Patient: sex F, age 59
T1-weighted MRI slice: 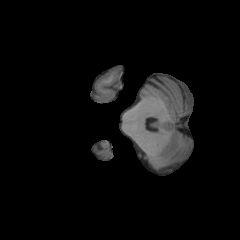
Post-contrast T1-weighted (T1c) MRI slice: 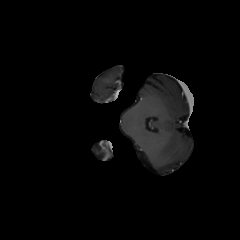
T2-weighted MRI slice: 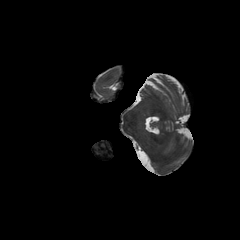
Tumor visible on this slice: no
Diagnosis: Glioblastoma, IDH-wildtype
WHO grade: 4